Field crop: tomato
Growth stage: 2
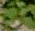
Species: solanum